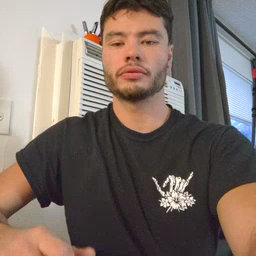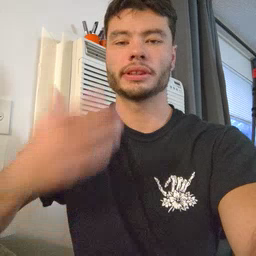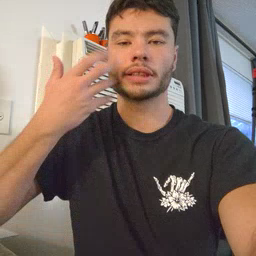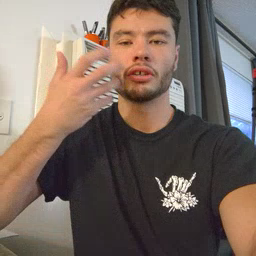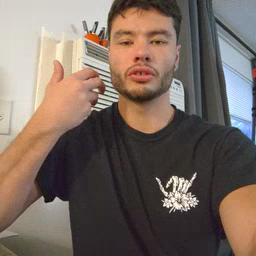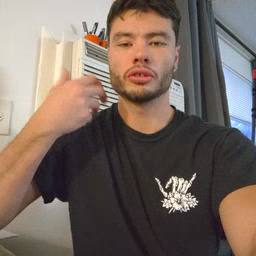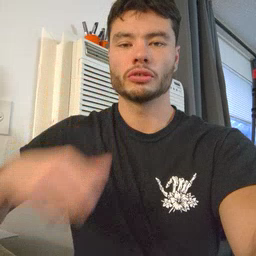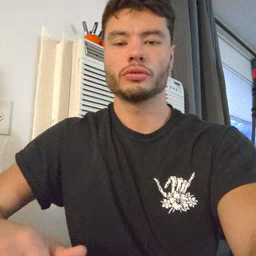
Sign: tiger